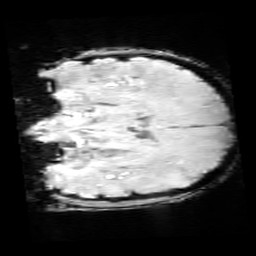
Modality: SWI
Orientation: coronal
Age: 13
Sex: female
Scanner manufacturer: siemens
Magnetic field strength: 3 T
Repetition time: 0.027 s
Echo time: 0.02 s